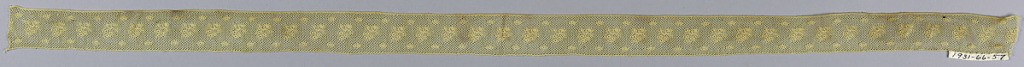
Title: Insertion lace
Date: ca. 1890
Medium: cotton Technique: machine made (Levers machine)
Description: White imitation Valenciennes insertion lace with design of small floral sprays and dots on diamond reseau.